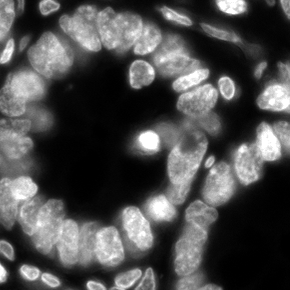
Tissue sample: colon
Magnification: 10.0x
Cell type: Stem and progenitor cells
Senescence state: normal